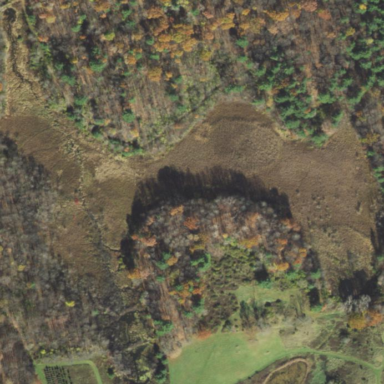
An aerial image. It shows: Marshy wetland area.